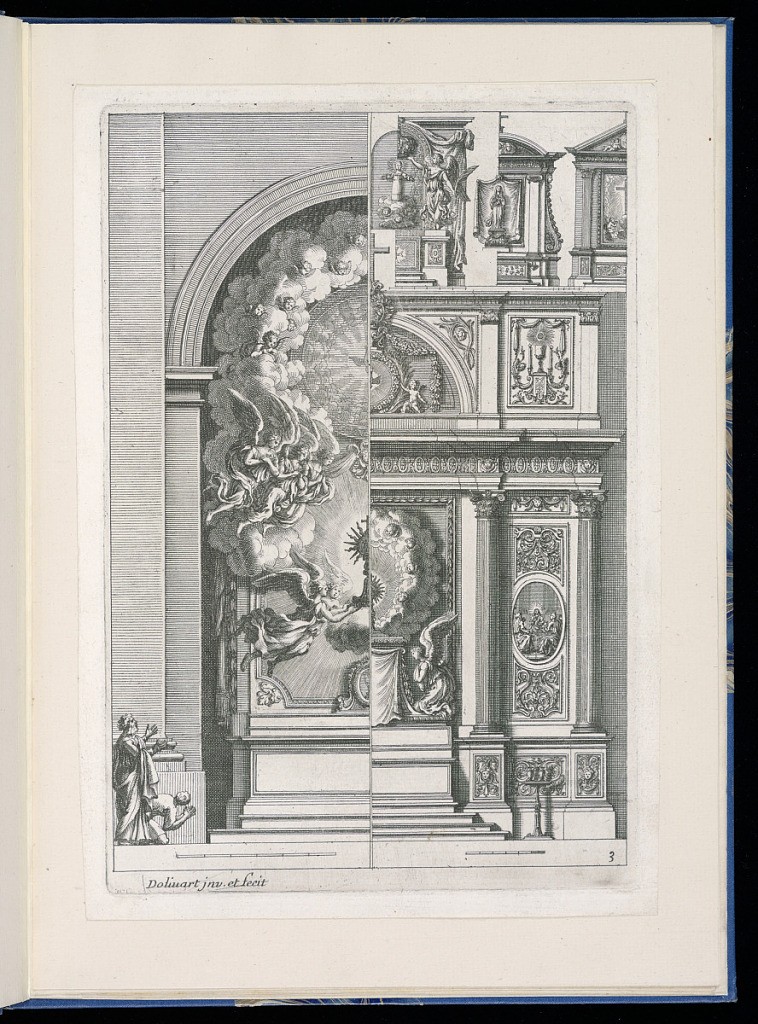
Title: Two Alternative Designs for Altars
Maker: Juan Dolívar, Spanish, active in France, 1641–1692
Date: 1690
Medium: Etching on paper
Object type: Print
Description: Two alternative designs for ecclesiastical altars, split down the center. The design to the left features a large carved or painted altarpiece within an arched alcove featuring angels, clouds, a cross, roundels, scrolling leaves, mascarons (masks), draped textiles and festoons of leaves. A male figure stands to the left with arms outstretched in awe with another male figure on his knees with hands together. The design to the right features a two-tiered baroque altar with sculpted roundels, friezes, pilasters, angels, festoons, mascarons (masks), and scrolling leaves. In the upper right corner, there are detailed alternatives for sculpted pedimented altarpieces. There are scales below each alternative design. The plate is signed and numbered.